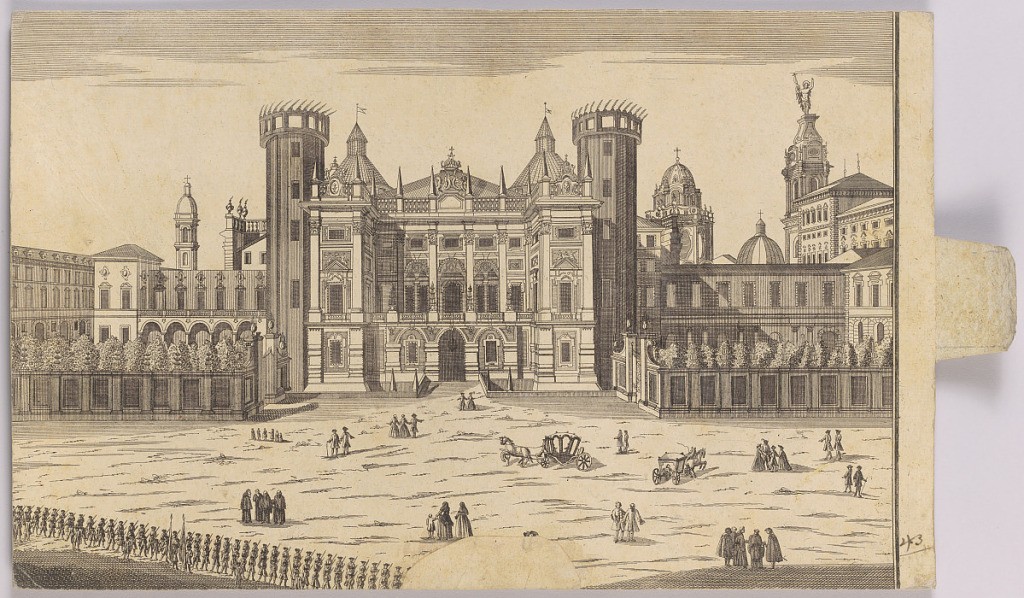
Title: Peep-Show Print
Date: mid-18th century
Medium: Engraving and brush and wash on paper
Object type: Print
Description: Peep-show print